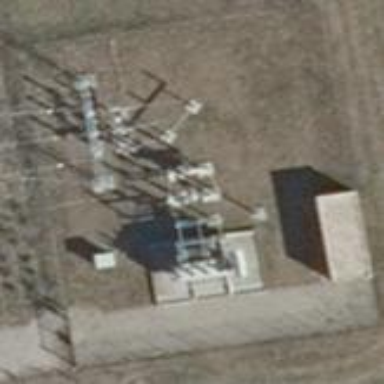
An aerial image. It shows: Outdoor power substation. The substation functions at the generation level. It is enclosed by fence.